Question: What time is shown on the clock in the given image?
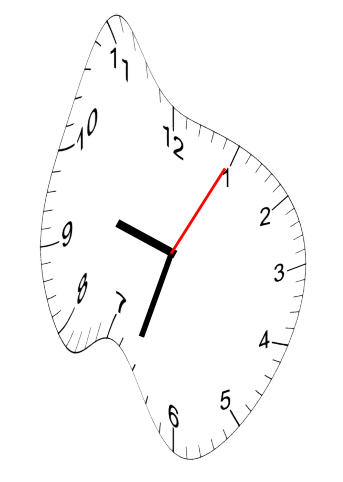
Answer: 09:33:05